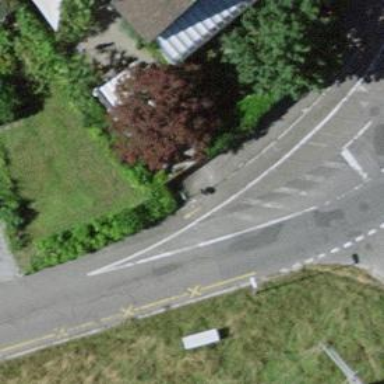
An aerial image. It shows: Kerb serving as barrier.